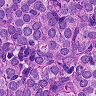
Metastatic tissue present: yes